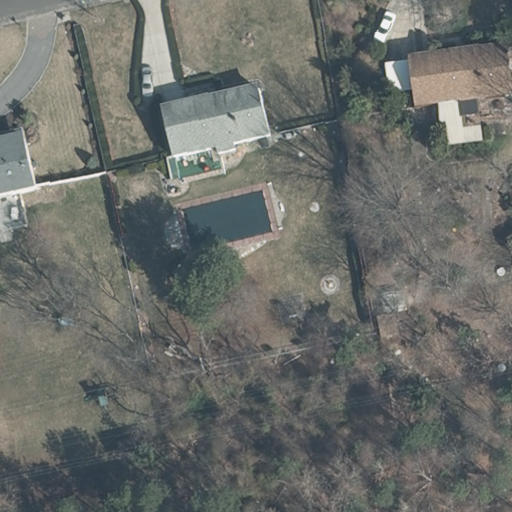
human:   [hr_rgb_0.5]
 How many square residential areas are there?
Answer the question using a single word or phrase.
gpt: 0

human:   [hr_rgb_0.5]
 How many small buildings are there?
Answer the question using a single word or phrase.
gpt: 1

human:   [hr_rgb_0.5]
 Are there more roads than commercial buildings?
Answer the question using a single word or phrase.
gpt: yes

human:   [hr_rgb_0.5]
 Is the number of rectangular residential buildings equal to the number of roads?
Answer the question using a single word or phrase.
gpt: yes

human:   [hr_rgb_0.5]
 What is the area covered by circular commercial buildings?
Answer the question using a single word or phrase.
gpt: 0m2

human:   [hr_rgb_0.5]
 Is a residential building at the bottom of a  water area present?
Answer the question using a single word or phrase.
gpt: no

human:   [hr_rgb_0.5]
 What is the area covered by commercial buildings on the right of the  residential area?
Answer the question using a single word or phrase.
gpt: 0m2

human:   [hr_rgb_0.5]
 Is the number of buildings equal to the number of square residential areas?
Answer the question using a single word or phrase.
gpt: no

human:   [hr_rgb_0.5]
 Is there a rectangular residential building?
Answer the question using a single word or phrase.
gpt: yes

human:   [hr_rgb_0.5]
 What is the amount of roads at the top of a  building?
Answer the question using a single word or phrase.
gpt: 1

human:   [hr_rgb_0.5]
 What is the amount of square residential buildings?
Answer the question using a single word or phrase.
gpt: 0

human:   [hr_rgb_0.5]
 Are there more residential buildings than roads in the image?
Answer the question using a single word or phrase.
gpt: yes

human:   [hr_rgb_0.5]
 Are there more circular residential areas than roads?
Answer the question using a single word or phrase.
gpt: no

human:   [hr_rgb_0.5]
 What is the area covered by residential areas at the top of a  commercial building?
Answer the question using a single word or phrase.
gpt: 0m2

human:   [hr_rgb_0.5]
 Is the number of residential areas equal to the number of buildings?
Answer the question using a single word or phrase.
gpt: no

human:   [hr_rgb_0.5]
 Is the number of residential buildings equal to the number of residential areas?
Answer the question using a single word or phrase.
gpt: no

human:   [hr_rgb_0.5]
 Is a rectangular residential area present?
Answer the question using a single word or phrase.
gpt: no

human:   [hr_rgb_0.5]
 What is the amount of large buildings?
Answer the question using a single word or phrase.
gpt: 0

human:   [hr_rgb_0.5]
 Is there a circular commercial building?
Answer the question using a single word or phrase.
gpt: no

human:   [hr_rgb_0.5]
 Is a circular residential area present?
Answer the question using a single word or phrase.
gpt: no

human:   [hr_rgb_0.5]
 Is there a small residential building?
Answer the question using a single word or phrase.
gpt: yes

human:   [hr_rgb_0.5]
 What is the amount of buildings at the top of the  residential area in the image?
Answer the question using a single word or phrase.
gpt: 3

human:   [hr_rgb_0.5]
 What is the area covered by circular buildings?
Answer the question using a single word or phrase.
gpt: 0m2

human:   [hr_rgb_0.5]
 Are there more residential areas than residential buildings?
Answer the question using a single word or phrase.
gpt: no

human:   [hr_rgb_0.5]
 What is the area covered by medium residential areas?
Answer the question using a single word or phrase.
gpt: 0m2

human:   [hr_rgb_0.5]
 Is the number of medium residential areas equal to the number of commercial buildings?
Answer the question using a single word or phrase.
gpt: yes

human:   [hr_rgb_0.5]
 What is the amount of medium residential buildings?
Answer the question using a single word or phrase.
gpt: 2

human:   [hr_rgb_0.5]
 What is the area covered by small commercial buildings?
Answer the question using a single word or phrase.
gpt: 0m2

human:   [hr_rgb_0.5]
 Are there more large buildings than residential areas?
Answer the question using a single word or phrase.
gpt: no

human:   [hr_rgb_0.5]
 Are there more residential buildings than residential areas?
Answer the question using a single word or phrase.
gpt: yes

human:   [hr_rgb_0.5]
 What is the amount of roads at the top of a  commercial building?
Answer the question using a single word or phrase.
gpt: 0

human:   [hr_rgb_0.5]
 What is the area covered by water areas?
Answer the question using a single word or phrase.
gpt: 0m2

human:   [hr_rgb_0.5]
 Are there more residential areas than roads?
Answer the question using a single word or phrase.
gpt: no

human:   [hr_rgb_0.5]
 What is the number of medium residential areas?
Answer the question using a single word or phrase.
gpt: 0

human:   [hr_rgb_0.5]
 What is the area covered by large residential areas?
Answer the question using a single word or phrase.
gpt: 9196m2

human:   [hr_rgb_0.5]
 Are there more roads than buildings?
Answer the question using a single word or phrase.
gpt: no